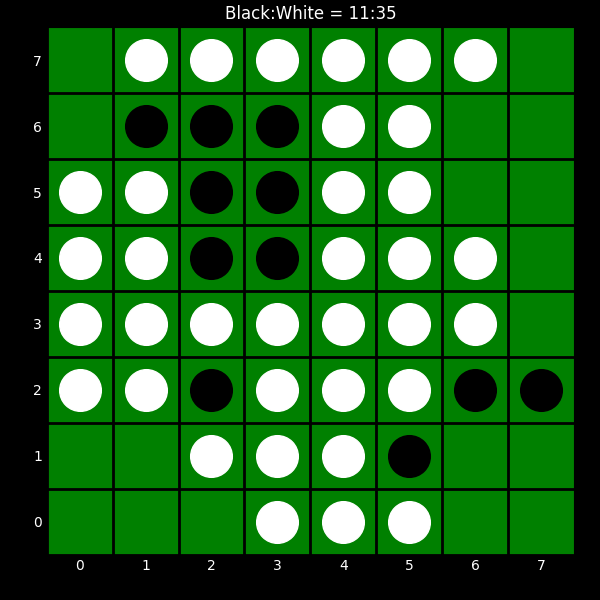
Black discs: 11
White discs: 35